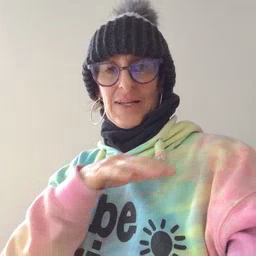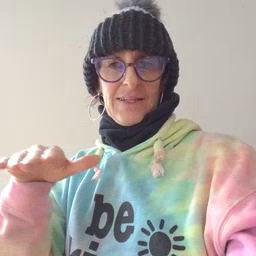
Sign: clean